Question: I'm using the last version of 'fullcalendar', I looked on documentation how change background color event, but I don't know how make to different events.
I need for code sample with events red, blue, green, like the following picture:

I see this code, on document site, but I can't to apply 2 colors:
'''
$('#calendar').fullCalendar({
editable: true,
events: [{
title: 'Teste1',
start: new Date(y, m, d, 10, 30),
allDay: false,
editable: false
}, {
title: 'Teste2',
start: new Date(y, m, d, 11, 40),
allDay: false
}],
eventColor: '#378006'
});
'''
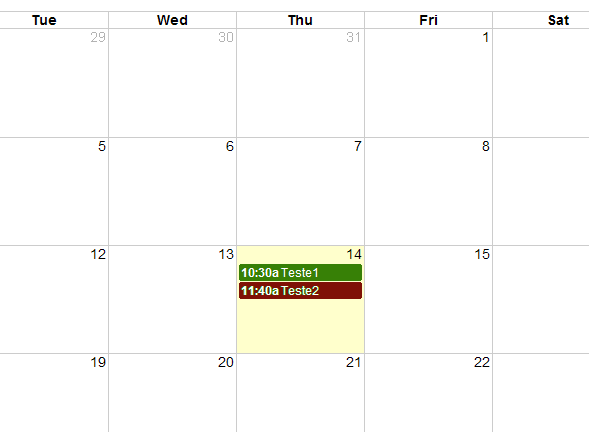
Answer: Since you are using the latest version (1.5), you can set the 'backgroundColor' property.
'''
{
title: 'Teste1',
start: new Date(y, m, d, 10, 30),
allDay: false,
editable: false,
backgroundColor: '#SomeColor'
},
{
title: 'Teste2',
start: new Date(y, m, d, 11, 40),
allDay: false,
backgroundColor: '#SomeOtherColor'
}
'''
You can also set the 'textColor' property if you need to change that as well.